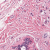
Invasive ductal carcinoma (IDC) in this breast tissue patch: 1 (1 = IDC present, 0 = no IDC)